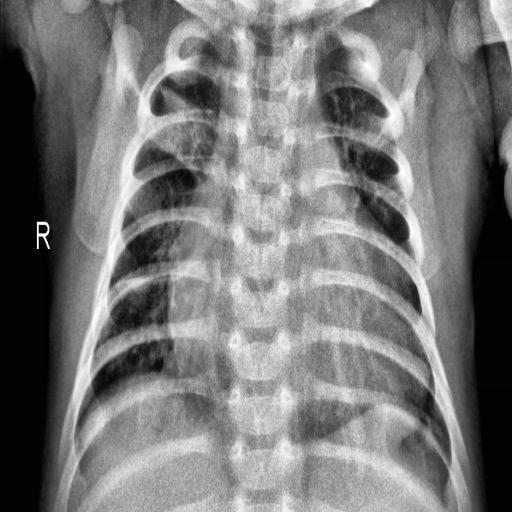
Finding: PNEUMONIA